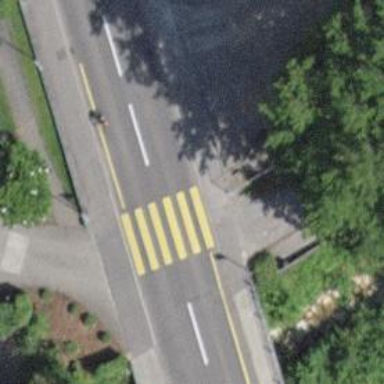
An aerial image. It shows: Uncontrolled zebra crossing with notable zebra markings.